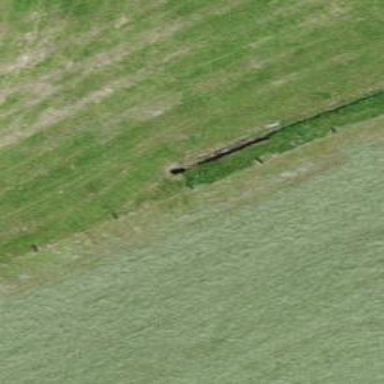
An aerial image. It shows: Culvert tunnel.